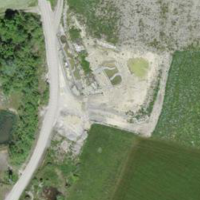
EUNIS habitat code: 52
Species observed at this site:
Sympetrum striolatum
Chorthippus biguttulus
Cicindela campestris